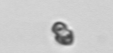
Label: Heterocapsa_rotundata